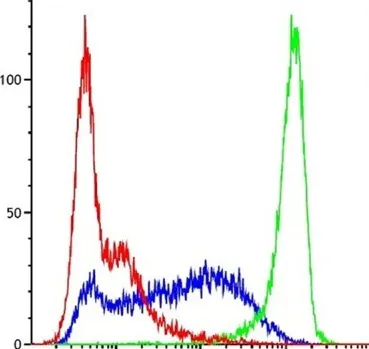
Dihydrorhodamine test results for. The shipping control.
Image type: chart (chart)